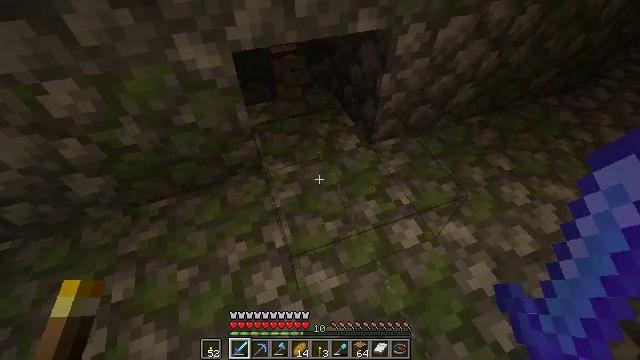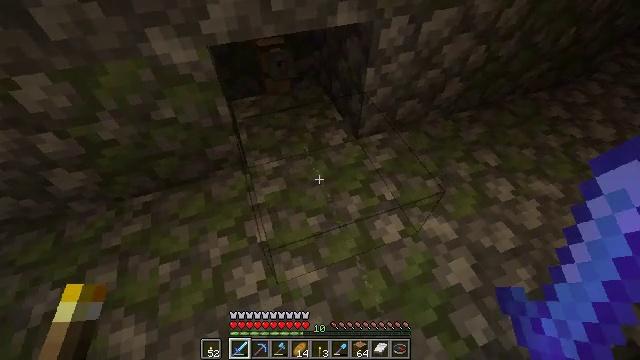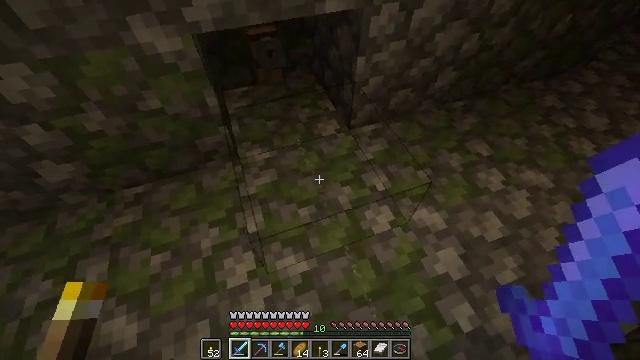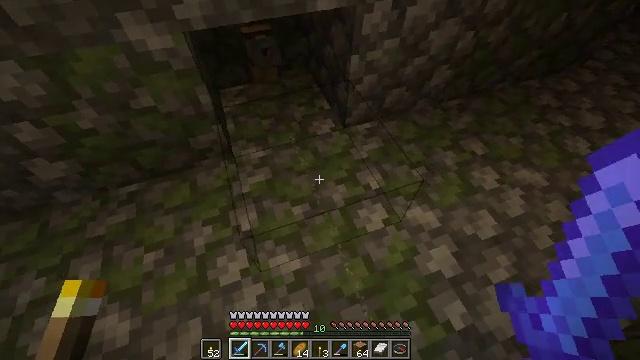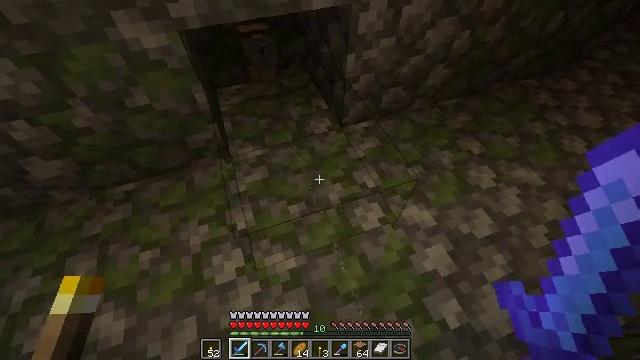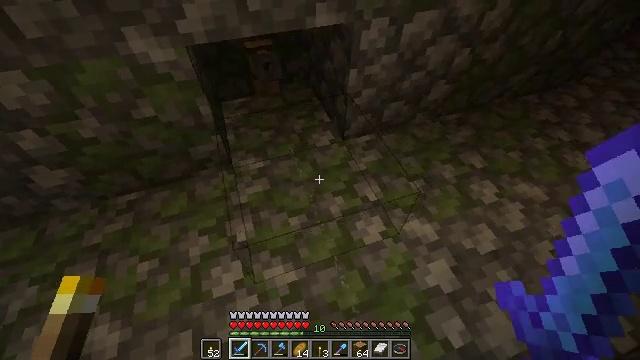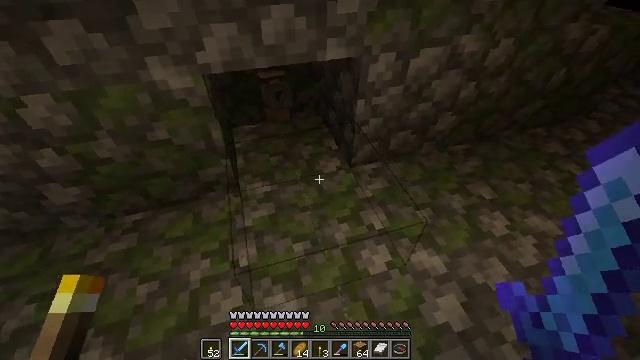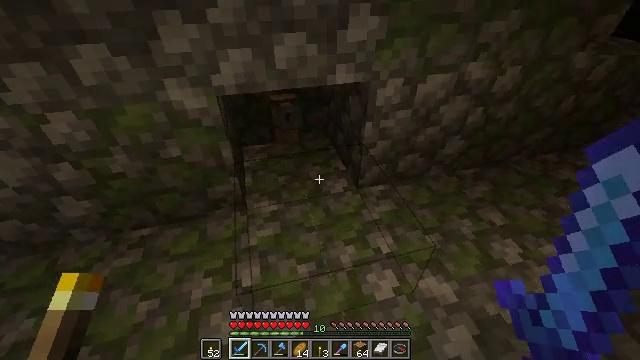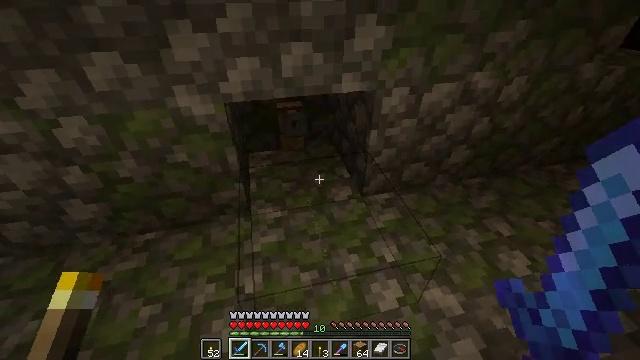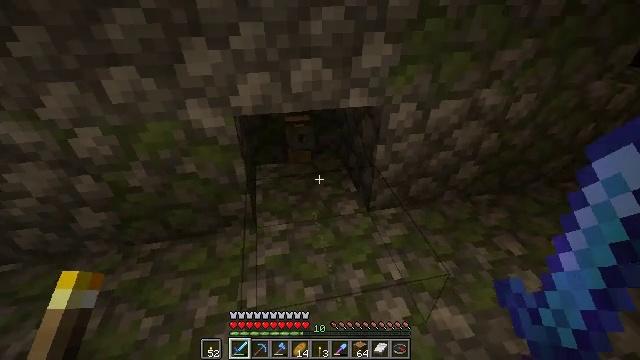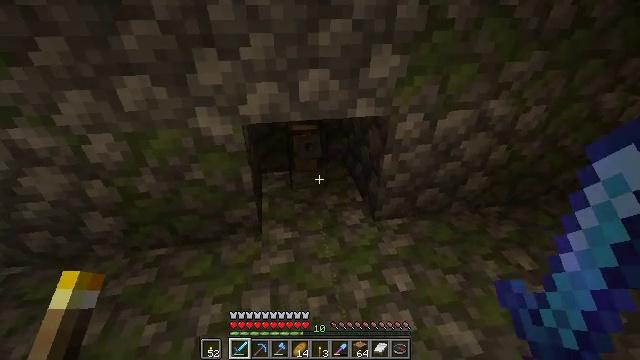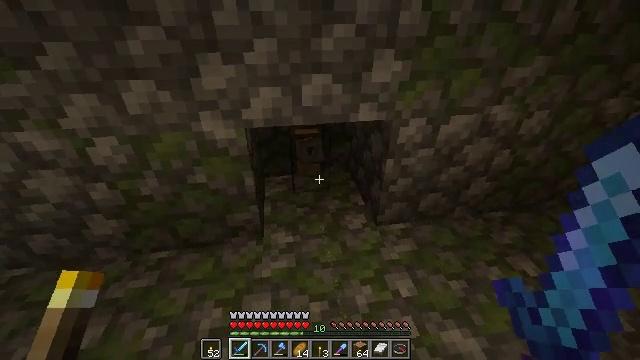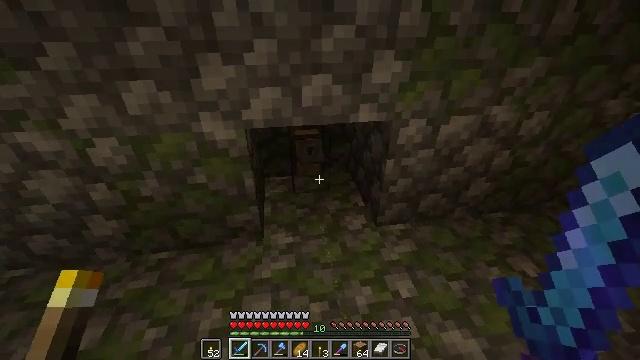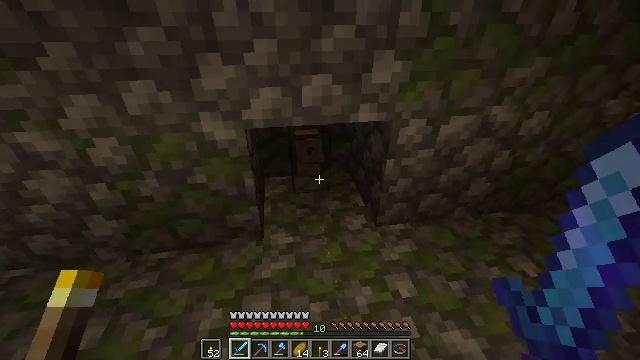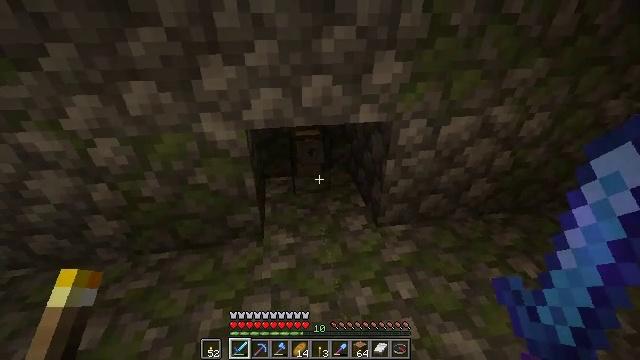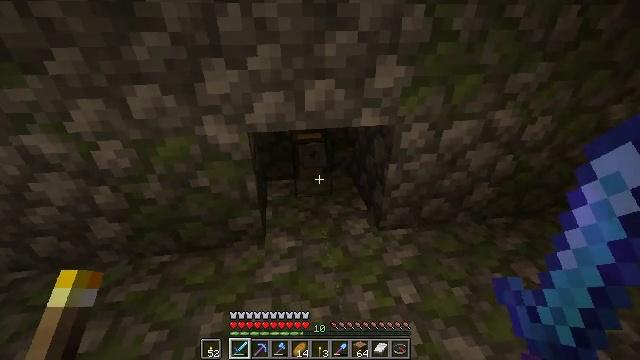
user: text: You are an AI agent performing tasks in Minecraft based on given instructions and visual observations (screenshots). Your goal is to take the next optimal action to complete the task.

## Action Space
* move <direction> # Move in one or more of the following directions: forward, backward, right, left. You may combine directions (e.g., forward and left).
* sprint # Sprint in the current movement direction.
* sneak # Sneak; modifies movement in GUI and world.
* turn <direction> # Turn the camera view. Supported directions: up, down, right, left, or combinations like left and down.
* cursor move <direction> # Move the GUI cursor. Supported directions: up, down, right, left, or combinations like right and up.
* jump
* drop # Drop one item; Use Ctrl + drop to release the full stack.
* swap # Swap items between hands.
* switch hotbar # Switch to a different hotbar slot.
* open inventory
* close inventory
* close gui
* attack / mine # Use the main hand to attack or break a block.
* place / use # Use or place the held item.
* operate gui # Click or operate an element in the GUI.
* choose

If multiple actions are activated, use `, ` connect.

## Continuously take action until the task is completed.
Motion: motion action
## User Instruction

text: Break the tripwire hook to disable the trap.
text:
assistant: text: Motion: turn down
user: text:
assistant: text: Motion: turn down
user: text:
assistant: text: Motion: no_op
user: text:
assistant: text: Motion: no_op
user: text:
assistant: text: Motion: turn up
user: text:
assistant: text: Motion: turn left and up
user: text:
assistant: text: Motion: turn left and up
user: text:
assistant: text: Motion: turn left and up
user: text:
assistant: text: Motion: turn left and up
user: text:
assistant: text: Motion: turn left and up
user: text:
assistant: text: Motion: no_op
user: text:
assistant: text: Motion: no_op
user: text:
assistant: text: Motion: no_op
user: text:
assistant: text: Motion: no_op
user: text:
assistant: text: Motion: no_op
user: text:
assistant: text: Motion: no_op
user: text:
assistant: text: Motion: no_op
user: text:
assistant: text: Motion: no_op
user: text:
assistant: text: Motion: no_op
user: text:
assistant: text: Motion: no_op
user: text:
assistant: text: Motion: no_op
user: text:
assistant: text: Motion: attack / mine
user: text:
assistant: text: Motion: attack / mine
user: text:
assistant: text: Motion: attack / mine
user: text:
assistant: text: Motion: attack / mine
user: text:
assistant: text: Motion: attack / mine
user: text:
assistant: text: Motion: attack / mine